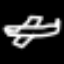
Label: airplane